Field crop: maize
Growth stage: 2
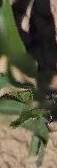
Species: maize